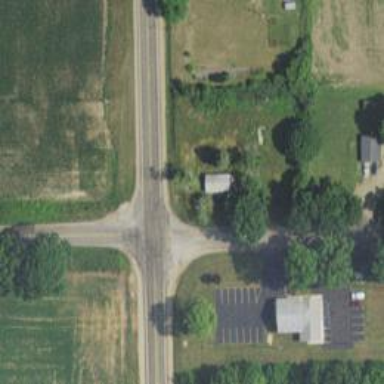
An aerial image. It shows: Road with stop sign.